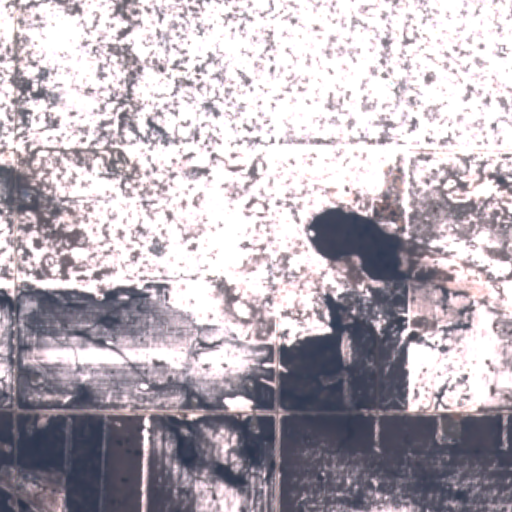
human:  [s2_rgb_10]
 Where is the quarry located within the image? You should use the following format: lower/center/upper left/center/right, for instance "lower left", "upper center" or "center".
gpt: There is no quarry in the image.